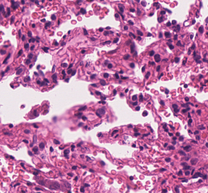
Tumor epithelial tissue: no
Tumor-associated stroma tissue: no
Normal tissue: yes